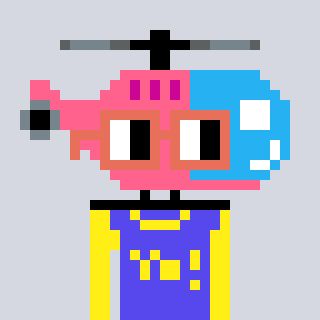
a pixel art character with square orange glasses, a helicopter-shaped head and a computerblue-colored body on a cool background